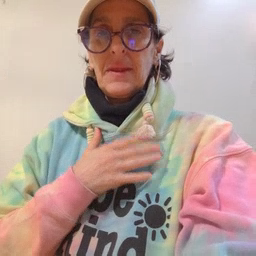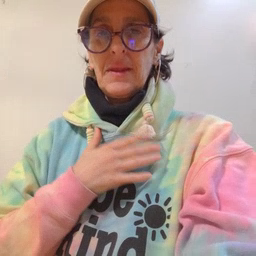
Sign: minemy